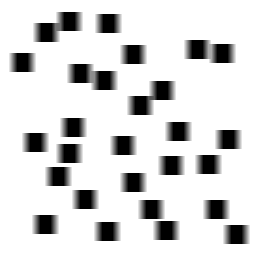
Squares: 28
Triangles: 0
Stars: 0
Total shapes: 28